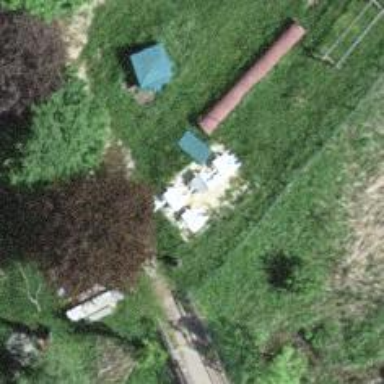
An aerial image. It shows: Picnic table located in leisure land area.